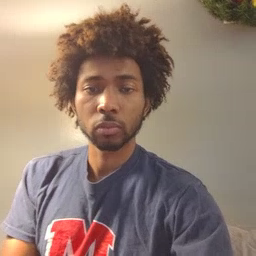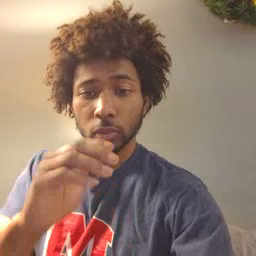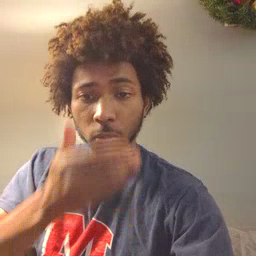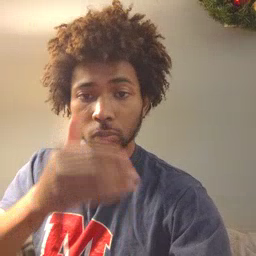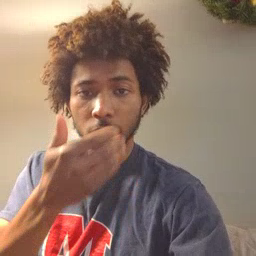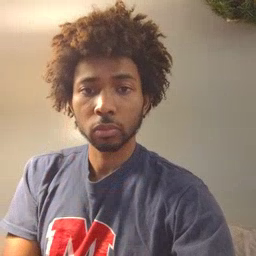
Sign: cereal